Aerial crown-view tile of a tropical tree (Barro Colorado Island, Panama), acquired 20250124:
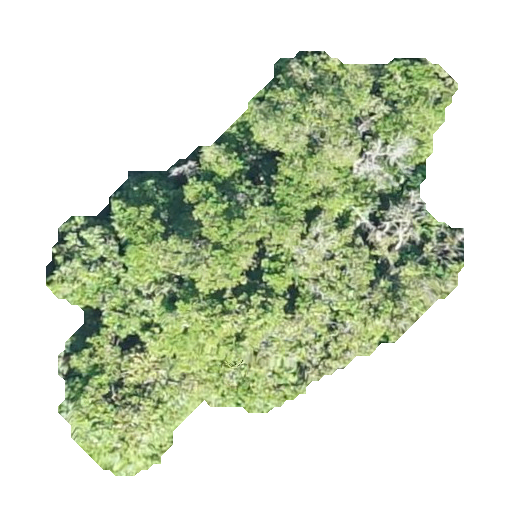
Species: Guapira myrtiflora
GBIF accepted scientific name: Guapira myrtiflora
Crown area: 159.926 m²